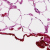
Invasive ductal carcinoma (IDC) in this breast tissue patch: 0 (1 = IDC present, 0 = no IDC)